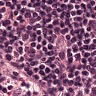
Metastatic tissue present: no